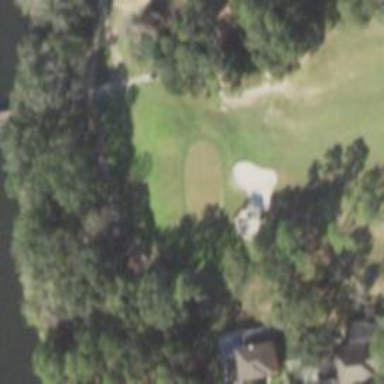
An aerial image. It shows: Golf hole.